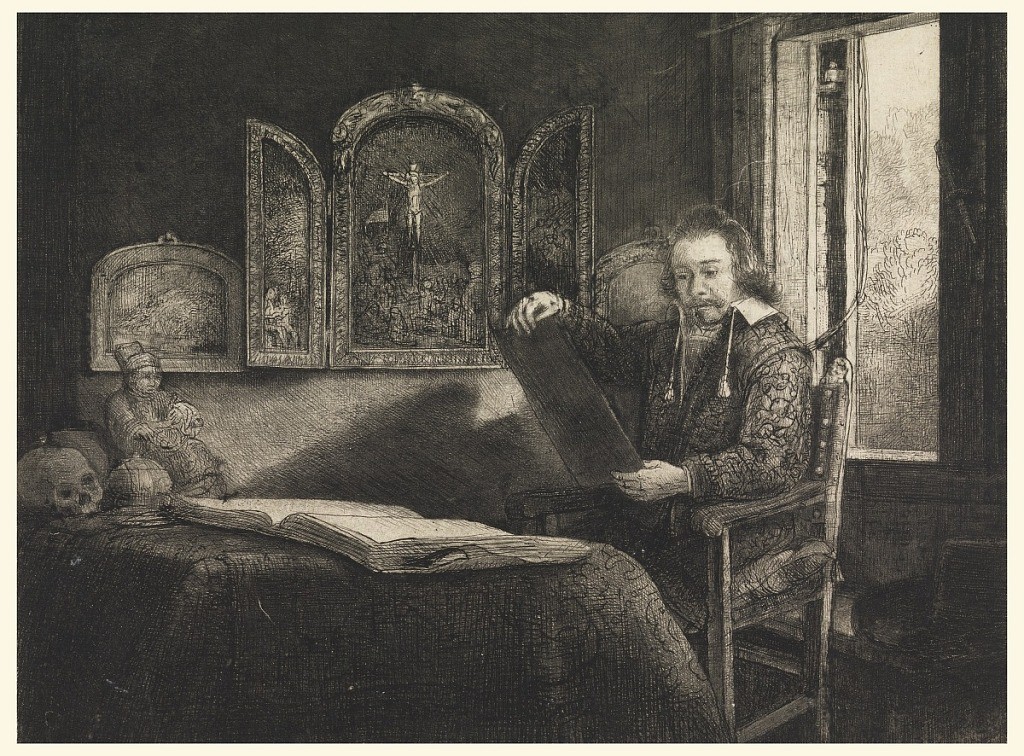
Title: Portrait of Abraham Francen
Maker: Rembrandt Harmensz van Rijn, Dutch, 1606–1669
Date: ca. 1656
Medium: Etching on paper
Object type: Print
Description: A man is seated before a table, facing left; holding a print in his hands. An open window is behind him. A book and other objects are on the table; pictures on the wall include a triptych with the Crucifixion as the subject of the central panel.